Question: H!
I'm writing a textview with subviews clipping features. The idea is to make all text draw around all subviews. The problem is to get it's content height.
Due to the lack of documentation, I decided that the attributes dictionary for CTFramesetterSuggestFrameSizeWithConstraints is the same as for the CTFramesetterCreateFrame.
Here is my clipping paths code:
'''
-(CFDictionaryRef)clippingPathsDictionary{
if(self.subviews.count==0)return NULL;
NSMutableArray *pathsArray = [[NSMutableArray alloc] init];
CGAffineTransform transform = CGAffineTransformIdentity;
transform = CGAffineTransformScale(transform, 1, -1);
transform = CGAffineTransformTranslate(transform, 0, -self.bounds.size.height);
for (int i=0; i<self.subviews.count; i++) {
UIView *clippingView = self.subviews[i];
CGPathRef clipPath = CGPathCreateWithRect(clippingView.frame, &transform);
NSDictionary *clippingPathDictionary = [NSDictionary dictionaryWithObject:(__bridge id)(clipPath) forKey:(__bridge NSString *)kCTFramePathClippingPathAttributeName];
[pathsArray addObject:clippingPathDictionary];
CFRelease(clipPath);
}
int eFrameWidth=0;
CFNumberRef frameWidth = CFNumberCreate(NULL, kCFNumberNSIntegerType, &eFrameWidth);
int eFillRule = kCTFramePathFillEvenOdd;
CFNumberRef fillRule = CFNumberCreate(NULL, kCFNumberNSIntegerType, &eFillRule);
int eProgression = kCTFrameProgressionTopToBottom;
CFNumberRef progression = CFNumberCreate(NULL, kCFNumberNSIntegerType, &eProgression);
CFStringRef keys[] = { kCTFrameClippingPathsAttributeName, kCTFramePathFillRuleAttributeName, kCTFrameProgressionAttributeName, kCTFramePathWidthAttributeName};
CFTypeRef values[] = { (__bridge CFTypeRef)(pathsArray), fillRule, progression, frameWidth};
CFDictionaryRef clippingPathsDictionary = CFDictionaryCreate(NULL,
(const void **)&keys, (const void **)&values,
sizeof(keys) / sizeof(keys[0]),
&kCFTypeDictionaryKeyCallBacks,
&kCFTypeDictionaryValueCallBacks);
return clippingPathsDictionary;}
'''
I use it to draw text and it works ok.
Here is my drawing code:
'''
- (void)drawRect:(CGRect)rect{
CGAffineTransform transform = CGAffineTransformIdentity;
transform = CGAffineTransformScale(transform, 1, -1);
transform = CGAffineTransformTranslate(transform, 0, -rect.size.height);
CGContextRef context = UIGraphicsGetCurrentContext();
CGContextConcatCTM(context, transform);
CFAttributedStringRef attributedString = (__bridge CFAttributedStringRef)self.attributedString;
CTFramesetterRef frameSetter = CTFramesetterCreateWithAttributedString(attributedString);
CFDictionaryRef attributesDictionary = [self clippingPathsDictionary];
CGPathRef path = CGPathCreateWithRect(rect, &transform);
CTFrameRef frame = CTFramesetterCreateFrame(frameSetter, CFRangeMake(0, self.attributedString.length), path, attributesDictionary);
CFRelease(path);
CFRelease(attributesDictionary);
CTFrameDraw(frame, context);
CFRelease(frameSetter);
CFRelease(frame);
CGSize contentSize = [self contentSizeForWidth:self.bounds.size.width];
CGPathRef highlightPath = CGPathCreateWithRect((CGRect){CGPointZero, contentSize}, &transform);
CGContextSetFillColorWithColor(context, [UIColor colorWithRed:.0 green:1 blue:.0 alpha:.3].CGColor);
CGContextAddPath(context, highlightPath);
CGContextDrawPath(context, kCGPathFill);
CFRelease(highlightPath);
'''
}
That's the result:

That is exactly what I was expecting!
Finally, here is the code to check the height:
'''
-(CGSize)contentSizeForWidth:(float)width{
CFAttributedStringRef attributedString = (__bridge CFAttributedStringRef)self.attributedString;
CTFramesetterRef frameSetter = CTFramesetterCreateWithAttributedString(attributedString);
CFDictionaryRef attributesDictionary = [self clippingPathsDictionary];
CGSize size = CTFramesetterSuggestFrameSizeWithConstraints(frameSetter, CFRangeMake(0, self.attributedString.length), attributesDictionary, CGSizeMake(width, CGFLOAT_MAX), NULL);
NSLog(@"%s: size = %@",__PRETTY_FUNCTION__, NSStringFromCGSize(size));
CFRelease(attributesDictionary);
CFRelease(frameSetter);
return size;
'''
}
Output looks like this:
'''
Core Text Demo[2222:a0b] -[DATextView contentSizeForWidth:]: size = {729.71484, 0}
'''
Does someone have any solution? Thanks for attention:)
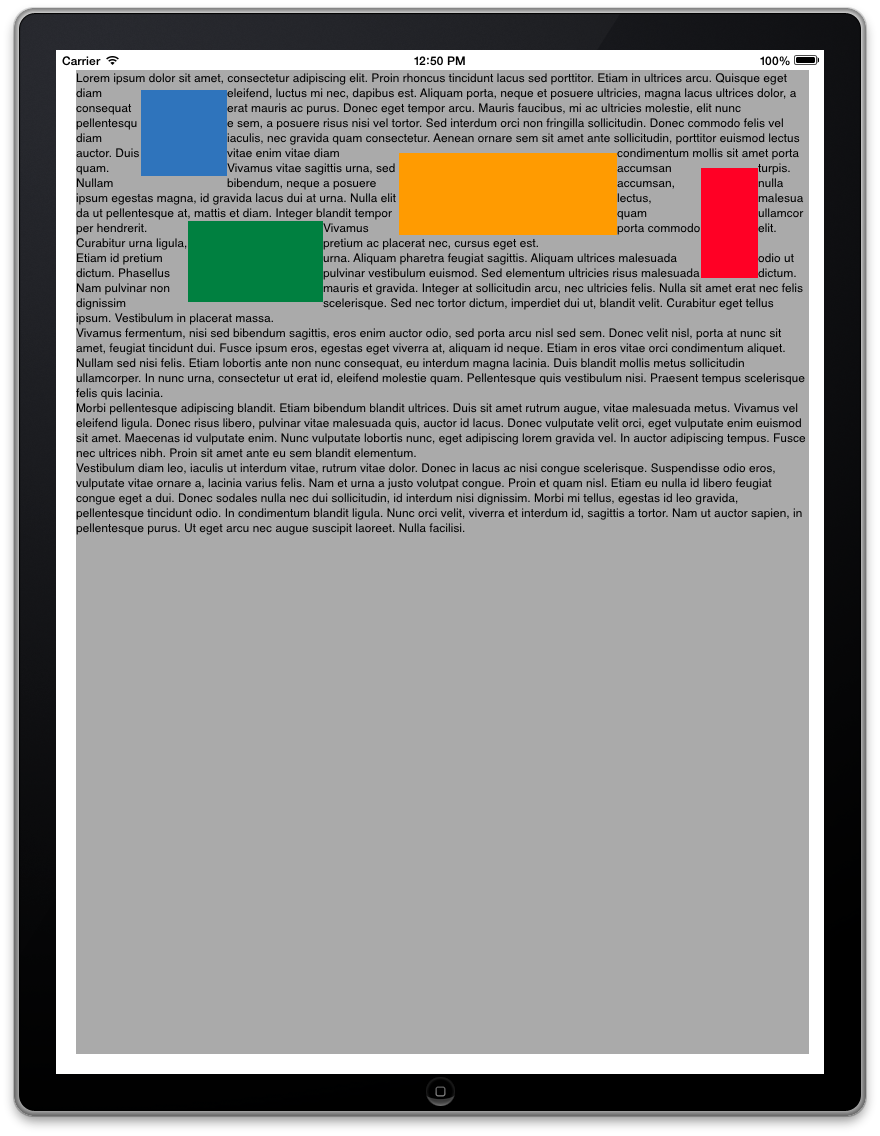
Answer: This seems to me like an iOS7 bug. I have been tinkering around, and under iOS6, 'CTFramesetterSuggestFrameSizeWithConstraints' returns a size with height larger than 0. Same code under iOS7 returns a height of 0.
'CTFramesetterSuggestFrameSizeWithConstraints' is known for its buggy and undocumented behavior. For example, your code under iOS6 returns an incorrect height due to 'CTFramesetterSuggestFrameSizeWithConstraints' performing an incorrect calculation, and the last line is omitted from the calculation. Here is your code running under iOS6:

You should open a bug report for these issues, as well as request documentation enhancements, at: <URL>
Under iOS7, with TextKit, you can achieve the same result much quicker and more elegantly:
'''
@interface LeoView : UIView
@property (nonatomic, assign) UIEdgeInsets contentInset;
@property (nonatomic, retain) NSLayoutManager* layoutManager;
@property (nonatomic, retain) NSTextContainer* textContainer;
@property (nonatomic, retain) NSTextStorage* textStorage;
@end
@implementation LeoView
-(void)awakeFromNib
{
//Leo: This should not be done here. Just for example. You should do this in the init.
self.textStorage = [[NSTextStorage alloc] initWithString:@"Lorem ipsum dolor [...]"];
self.layoutManager = [[NSLayoutManager alloc] init];
[self.textStorage addLayoutManager:self.layoutManager];
self.textContainer = [[NSTextContainer alloc] initWithSize:self.bounds.size];
[self.layoutManager addTextContainer:self.textContainer];
}
- (void)layoutSubviews
{
[super layoutSubviews];
//Leo: At this point the user may have set content inset, so need to take into account.
CGSize size = self.bounds.size;
size.width -= (self.contentInset.left + self.contentInset.right);
size.height -= (self.contentInset.top + self.contentInset.bottom);
self.textContainer.size = size;
NSMutableArray* exclussionPaths = [NSMutableArray new];
for (UIView* subview in self.subviews)
{
if(subview.isHidden)
continue;
CGRect frame = subview.frame;
//Leo: If there is content inset, need to compensate.
frame.origin.y -= self.contentInset.top;
frame.origin.x -= self.contentInset.left;
[exclussionPaths addObject:[UIBezierPath bezierPathWithRect:frame]];
}
self.textContainer.exclusionPaths = exclussionPaths;
[self setNeedsDisplay];
}
- (void)drawRect:(CGRect)rect
{
[self.layoutManager drawGlyphsForGlyphRange:[self.layoutManager glyphRangeForTextContainer:self.textContainer] atPoint:CGPointMake(self.contentInset.left, self.contentInset.top)];
//Leo: Move used rectangle according to content inset.
CGRect usedRect = [self.layoutManager usedRectForTextContainer:self.textContainer];
usedRect.origin.x += self.contentInset.left;
usedRect.origin.y += self.contentInset.top;
CGAffineTransform transform = CGAffineTransformIdentity;
transform = CGAffineTransformScale(transform, 1, -1);
transform = CGAffineTransformTranslate(transform, 0, -rect.size.height);
CGContextRef context = UIGraphicsGetCurrentContext();
CGContextConcatCTM(context, transform);
CGPathRef highlightPath = CGPathCreateWithRect(usedRect, &transform);
CGContextSetFillColorWithColor(context, [UIColor colorWithRed:.0 green:1 blue:.0 alpha:.3].CGColor);
CGContextAddPath(context, highlightPath);
CGContextDrawPath(context, kCGPathFill);
CFRelease(highlightPath);
}
@end
'''
And here is the result with 'contentInset' set to 'UIEdgeInsetsMake(20, 200, 0, 35)':

I used your code for drawing the green rectangle around the text.